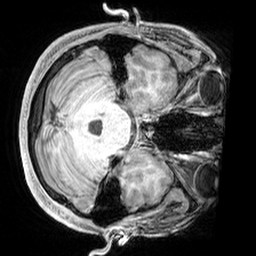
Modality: T1w
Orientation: axial
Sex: male
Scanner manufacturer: siemens
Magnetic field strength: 3 T
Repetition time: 2.3 s
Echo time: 0.00226 s